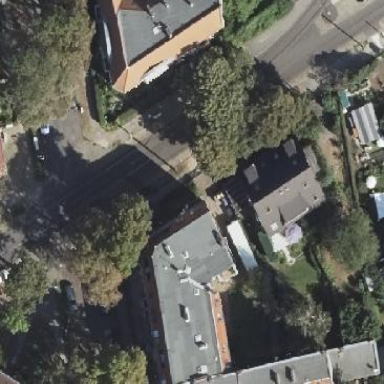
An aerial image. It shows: Building with apartments featuring unique double saltbox roof shape.